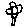
Label: flower